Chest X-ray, AP view. Patient: 14 years old, sex M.
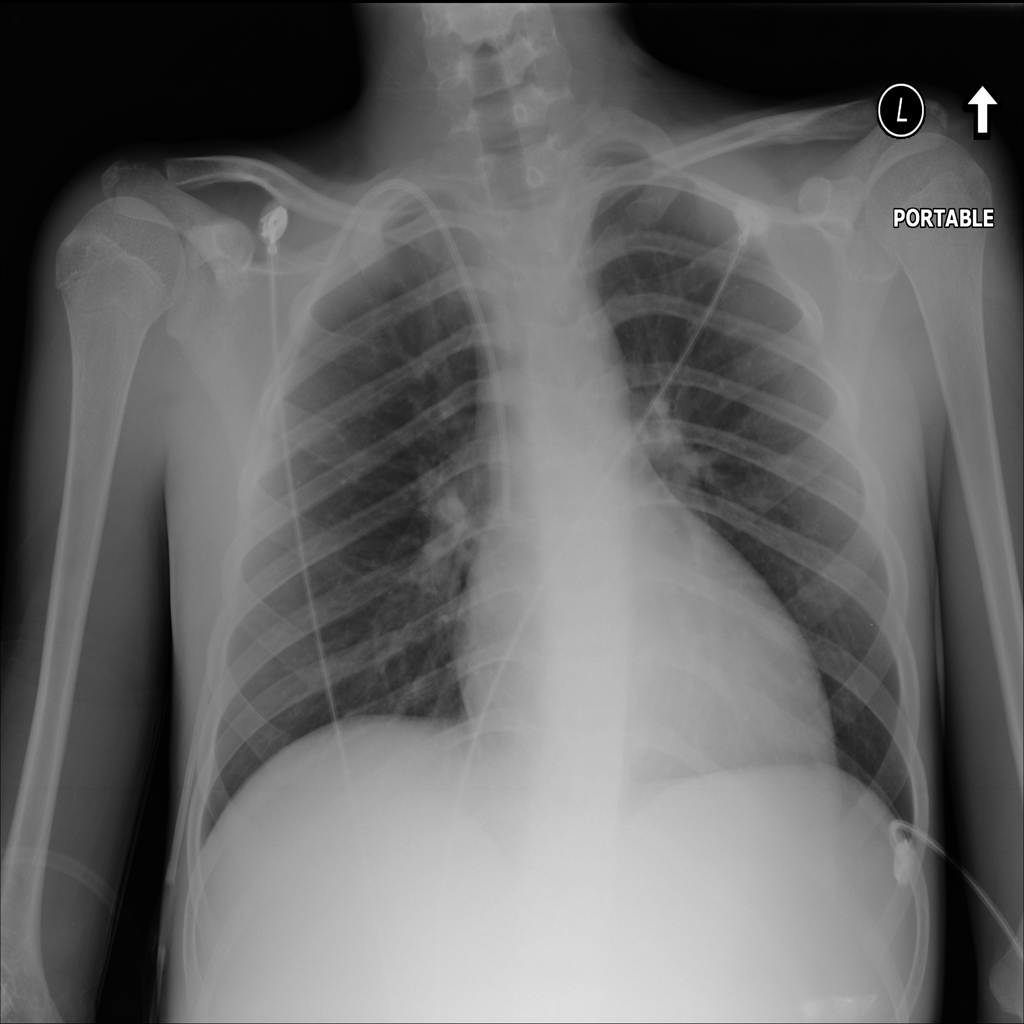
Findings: No Finding